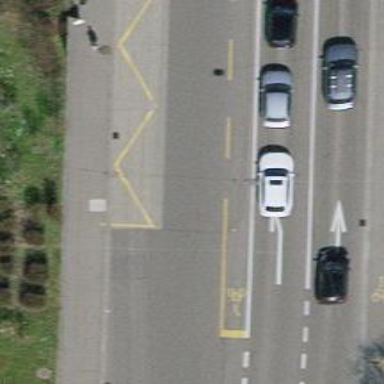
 all paved with asphalt. Trolley wires are present along the road."